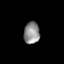
Tissue: lung
Cell type: T cells
Senescence score: 0.1921
Nuclear area (px): 341
Mean DAPI intensity: 142.065